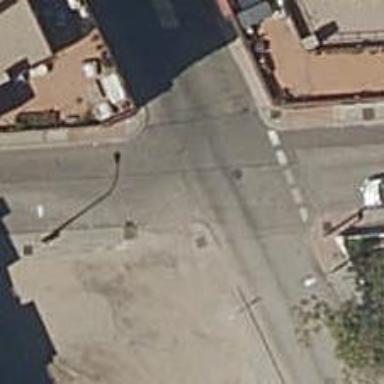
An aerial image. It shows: Unmarked crossing on footway.